Interaction volume radius: 10 \u00c5
Interaction volume height: 10 \u00c5
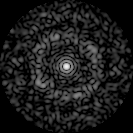
Disorder parameter: 0.8279